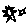
Label: sun